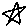
Label: star